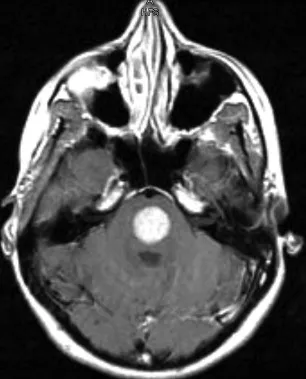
MRI study of the patient's metastatic lesion. Axial. Magnetic resonance imaging (MRI) scans with contrast of the head demonstrating a well-circumscribed enhancing lesion with surrounding edema in the pons.
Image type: radiology (mri)